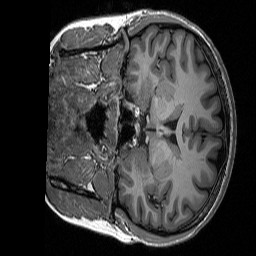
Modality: T1w
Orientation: coronal
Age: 23
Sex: female
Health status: healthy
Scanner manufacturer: siemens
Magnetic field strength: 3 T
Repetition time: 2.3 s
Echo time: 0.00298 s